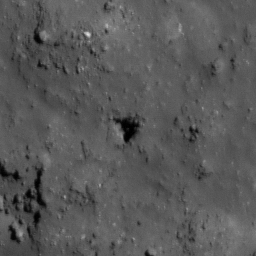
Pit: Tharp 5
Host crater: Tharp
Host type: impact_melt
Lunar coordinates: latitude -30.611, longitude 145.72